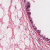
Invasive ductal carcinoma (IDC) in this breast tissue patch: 0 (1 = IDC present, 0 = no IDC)